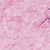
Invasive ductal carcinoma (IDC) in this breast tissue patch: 0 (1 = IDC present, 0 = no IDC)